Question: Within an Android app I am developing, I have a spinner where you can select different views of different data. Currently most of the graph types are Pie and this works ok. If I also switch from Pie to Line, that works. But if I switch from that Line chart back to a Pie chart, the chart displays ok, but the legend just displays 'Series 0'. Switching back to the Line chart displays the Legend ok.
Here is how it looks:

This is the code which sets up the chart basics:
'''
//set up the TeeChart basics
LinearLayout group = (LinearLayout) view.findViewById(R.id.linearLayoutTchart);
chart = new TChart(PainRecordSummary_ViewPager.this);
group.addView(chart);
chart.getPanel().setTransparent(true);
//default 3D to true (will need to reset per chart)
chart.getAspect().setView3D(true);
'''
This is the code which deals with switching the chart types:
'''
switch (graphType) {
case 0: // Location PIE CHART
if(PLS.getLocation() != null){
Pie pieLocation = new Pie(chart.getChart());
chart.removeLegendResolver();
chart.removeAllSeries();
chart.getAspect().setView3D(true);
try {
series = Series.createNewSeries(chart.getChart(), Pie.class, null);
} catch (InstantiationException e1) {
// TODO Auto-generated catch block
e1.printStackTrace();
} catch (IllegalAccessException e1) {
// TODO Auto-generated catch block
e1.printStackTrace();
}
for(int i=0; i<PLS.getLocation().size(); i++){
series.add(PLS.getLocation().get(i).getItemPercent(), PLS.getLocation().get(i).getLocation());
}
pieLocation.add(series);
ColorPalettes.applyPalette(chart.getChart(), Theme.ModernPalette);
chart.getLegend().setAlignment(LegendAlignment.BOTTOM);
chart.getHeader().setVisible(false);
chart.getPanel().setTransparent(true);
chart.getWalls().getBack().setVisible(true);
((com.steema.teechart.styles.Pie)chart.getSeries(0)).setCircled(true);
((com.steema.teechart.styles.Pie)chart.getSeries(0)).getMarks().setVisible(false);
((com.steema.teechart.styles.Pie)chart.getSeries(0)).setExplodeBiggest(12);
((com.steema.teechart.styles.Pie)chart.getSeries(0)).getPen().setVisible(false);
}else{
//show no data
}
break;
case 5: //this will display a TIME SERIES of Pain Locations AVG. SEVERITY
chart.removeAllSeries();
chart.getAspect().setView3D(false);
//X AXIS
//set the x-axis date display to e.g. '01-JAN'
chart.getAxes().getBottom().getLabels().setDateTimeFormat("dd-MMM");
//set the angle of the date display
chart.getAxes().getBottom().getLabels().setAngle(45);
//Y AXIS
//set up the y axis title
AxisTitle yTitle;
yTitle=chart.getAxes().getLeft().getTitle();
yTitle.setCaption("Severity");
//end title
//set y to increment by 1
//override the auto min/max and set to 0/10
chart.getAxes().getLeft().setIncrement(1.00);
for(int i=0; i<PLR.size(); i++){
Series ln = new Line(chart.getChart());
ln.setTitle(PLR.get(i).getName());
SeriesPointer tmpPointer;
tmpPointer = ((CustomPoint)ln).getPointer();
tmpPointer.setInflateMargins(true);
tmpPointer.setStyle(PointerStyle.CIRCLE);
tmpPointer.setVisible(true);
for(int j=0; j<PLR.get(i).getItems().size(); j++){
DateTime dt = new DateTime(
DateDiff.getYearFromString(PLR.get(i).getItems().get(j).getDateRecord()),
DateDiff.getMonthFromString(PLR.get(i).getItems().get(j).getDateRecord()),
DateDiff.getDayFromString(PLR.get(i).getItems().get(j).getDateRecord()));
ln.add(dt, (double)PLR.get(i).getItems().get(j).getSeverity().intValue());
}
((com.steema.teechart.styles.Line)chart.getSeries(i)).getLinePen().setWidth(2);
}
'''
Anyone have any ideas why that Legend isn't repopulating? I've tried a bunch of stuff to try to invalidate the Legend or clear it, to no avail.
Many thanks
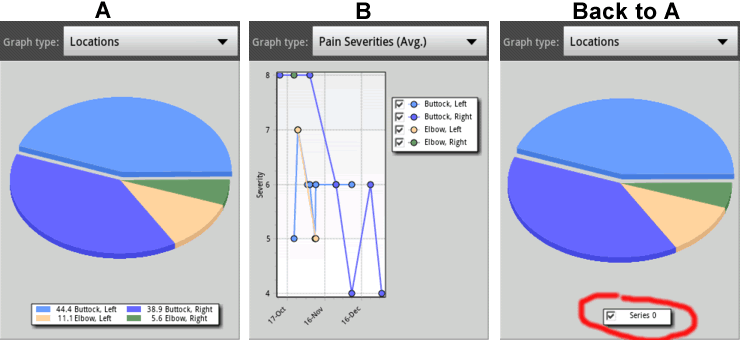
Answer: Try forcing the LegendStyle to LegendStyle.SERIES when showing your Line series:
'''
tChart1.getLegend().setLegendStyle(LegendStyle.SERIES);
'''
And to LegendStyle.VALUES when showing your Pie series:
'''
tChart1.getLegend().setLegendStyle(LegendStyle.VALUES);
'''
Just answered the same in the Steema Support forums <URL>.